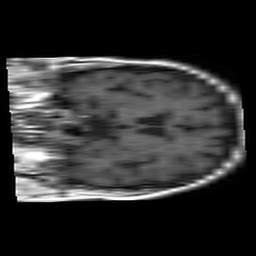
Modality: T1w
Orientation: coronal
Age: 67
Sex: female
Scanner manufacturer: philips
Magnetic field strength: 1.5 T
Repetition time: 0.5452 s
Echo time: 0.011 s